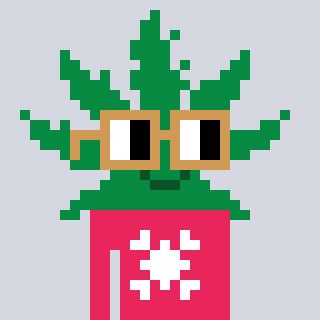
a pixel art character with square brown glasses, a weed-shaped head and a redpinkish-colored body on a cool background